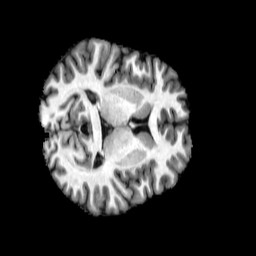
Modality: T1w
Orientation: axial
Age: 37
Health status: healthy
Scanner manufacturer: philips
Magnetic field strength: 3 T
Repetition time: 0.007866 s
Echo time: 0.003617 s